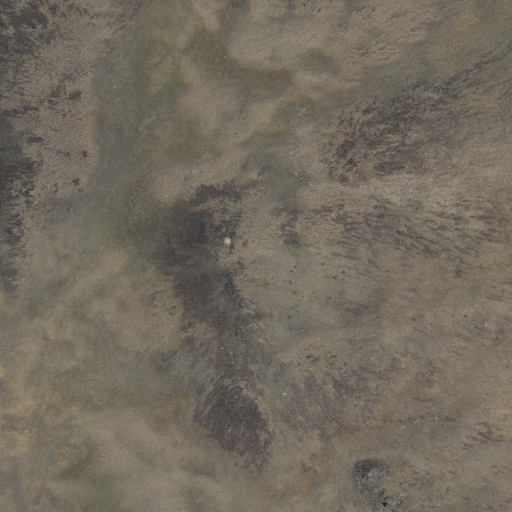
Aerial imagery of mountain in California named Mount Barcroft containing shrub, grassland, and barren land